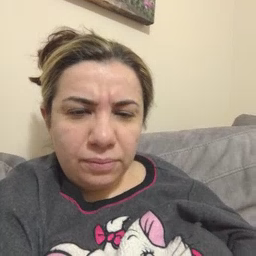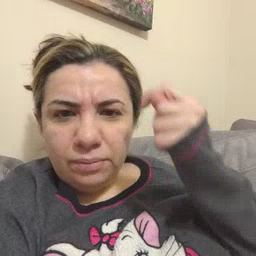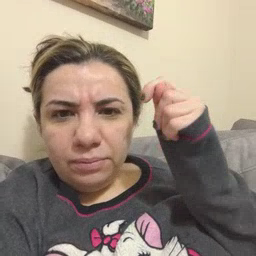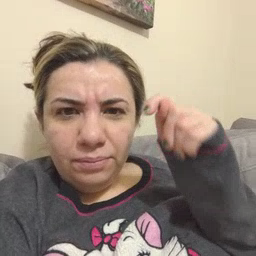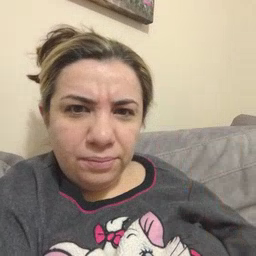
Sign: toy